Question: I'm receiving the following error when trying to run a JSF App via IntelliJ IDEA with Glassfish.

The error shows the port out of range. The port is actually set to 63342. I'm curious if I should be using a set port in a lower range or if there is another way to resolve this error.
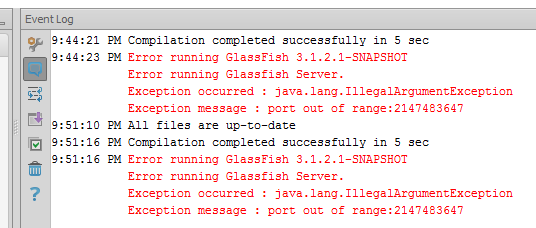
Answer: I ended up finding the solution in two ways.
1. I tried the link provided by @kolossus to Glassfish suddenly complaining of bogus port. The resolution there seemed to work fine, however I found that...
2. The second solution was uninstalling Glassfish 3.x and installing Glassfish 4 as it appears to work seamlessly with IntelliJ IDEA 13 EAP.
Both are likely valid solutions, but I've stuck to solution #2.